三年级 · 算术
看图列算式。（共 4 分）

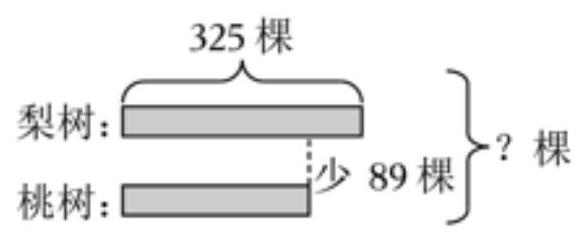
答案: $325-89+325=561($ 棵 $)$

【分析】先用梨树的数量减去 89 求出桃树的数量, 再和梨树的数量相加即可。

【详解】 $325-89+325$

$=236+325$

$=561($ 棵 $)$

梨树和桃树共有 561 棵。